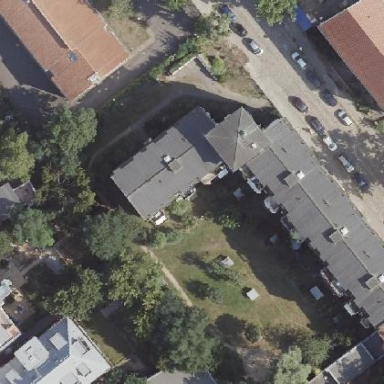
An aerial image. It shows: Building consisting of apartments with double saltbox roof shape.